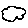
Label: cloud